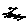
Label: zigzag